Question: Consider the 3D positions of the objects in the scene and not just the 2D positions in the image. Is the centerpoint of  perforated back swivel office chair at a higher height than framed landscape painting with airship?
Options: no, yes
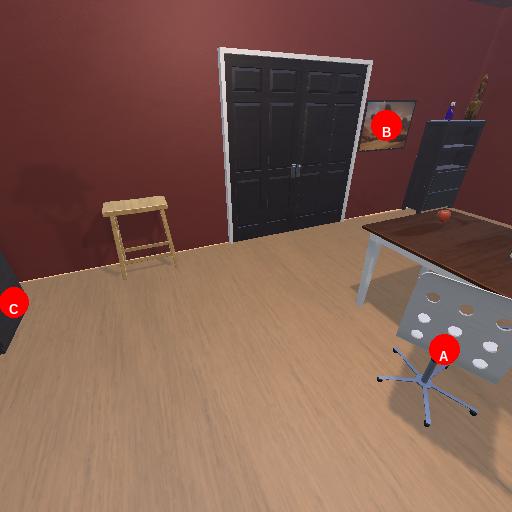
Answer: no